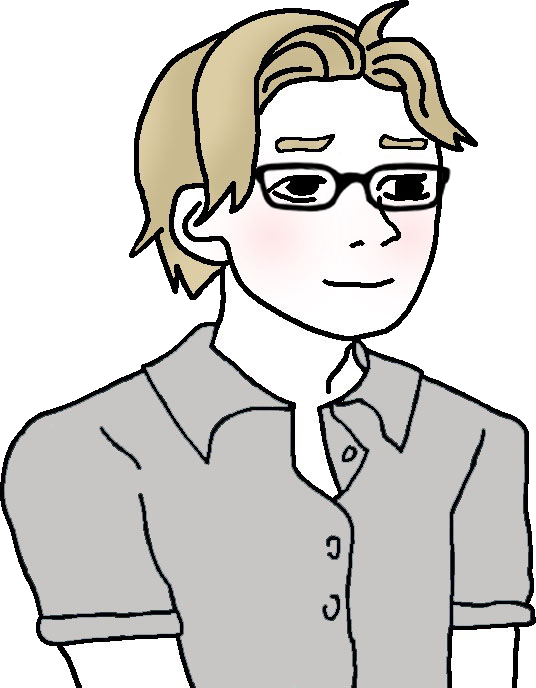
Label: 5_Trad_Boywife